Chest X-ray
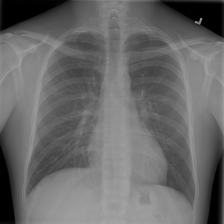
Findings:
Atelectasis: negative
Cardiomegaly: negative
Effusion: negative
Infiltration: negative
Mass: negative
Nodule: negative
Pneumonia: negative
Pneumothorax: negative
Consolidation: negative
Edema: negative
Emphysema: negative
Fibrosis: negative
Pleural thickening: negative
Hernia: negative